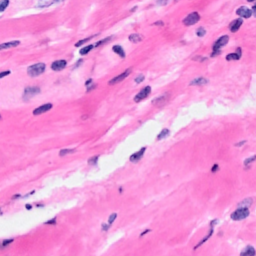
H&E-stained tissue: Breast